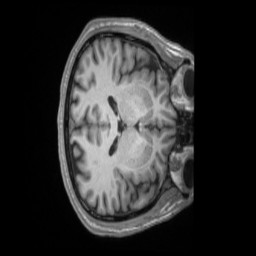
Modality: T1w
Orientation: axial
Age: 62
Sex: male
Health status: ill
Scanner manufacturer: siemens
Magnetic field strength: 3 T
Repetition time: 2.2 s
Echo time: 0.00157 s